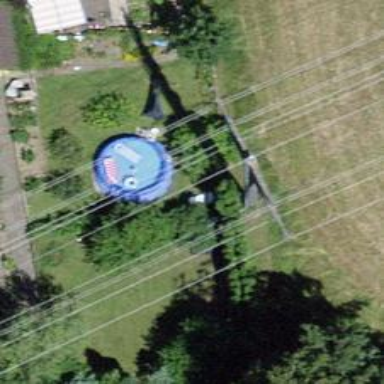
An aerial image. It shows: Power tower.